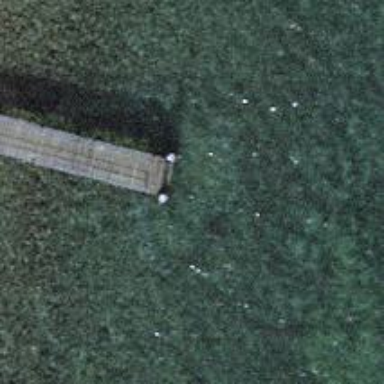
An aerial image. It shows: Man-made pier.